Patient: sex M, age 34
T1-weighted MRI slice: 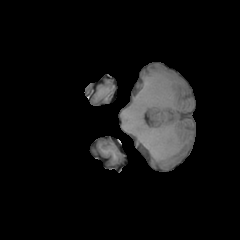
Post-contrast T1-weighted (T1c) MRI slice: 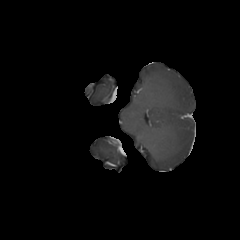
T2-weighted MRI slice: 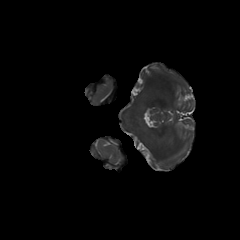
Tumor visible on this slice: no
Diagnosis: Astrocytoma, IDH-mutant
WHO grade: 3